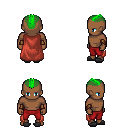
a pixel art fantasy rpg character, male body template, human, dark skin, maroon cape, red pants, green short mohawk hairstyle, cloth bracers, gray slippers, four views (front, back, left, right), 2x2 character sprite sheet, small pixel art, hard edges, no anti-aliasing